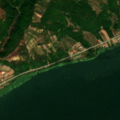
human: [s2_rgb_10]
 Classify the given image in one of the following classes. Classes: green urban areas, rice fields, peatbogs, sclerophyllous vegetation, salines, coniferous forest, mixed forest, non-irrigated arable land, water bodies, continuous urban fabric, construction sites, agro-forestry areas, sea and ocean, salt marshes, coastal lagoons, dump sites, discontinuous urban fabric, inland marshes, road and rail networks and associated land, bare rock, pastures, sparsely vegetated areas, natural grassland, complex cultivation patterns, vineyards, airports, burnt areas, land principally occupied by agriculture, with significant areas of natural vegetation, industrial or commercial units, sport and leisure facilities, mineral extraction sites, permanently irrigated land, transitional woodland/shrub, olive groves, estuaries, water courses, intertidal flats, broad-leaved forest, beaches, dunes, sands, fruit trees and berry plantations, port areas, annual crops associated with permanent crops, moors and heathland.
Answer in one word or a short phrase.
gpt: discontinuous urban fabric, complex cultivation patterns, land principally occupied by agriculture, with significant areas of natural vegetation, broad-leaved forest, transitional woodland/shrub, water courses